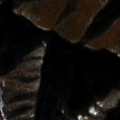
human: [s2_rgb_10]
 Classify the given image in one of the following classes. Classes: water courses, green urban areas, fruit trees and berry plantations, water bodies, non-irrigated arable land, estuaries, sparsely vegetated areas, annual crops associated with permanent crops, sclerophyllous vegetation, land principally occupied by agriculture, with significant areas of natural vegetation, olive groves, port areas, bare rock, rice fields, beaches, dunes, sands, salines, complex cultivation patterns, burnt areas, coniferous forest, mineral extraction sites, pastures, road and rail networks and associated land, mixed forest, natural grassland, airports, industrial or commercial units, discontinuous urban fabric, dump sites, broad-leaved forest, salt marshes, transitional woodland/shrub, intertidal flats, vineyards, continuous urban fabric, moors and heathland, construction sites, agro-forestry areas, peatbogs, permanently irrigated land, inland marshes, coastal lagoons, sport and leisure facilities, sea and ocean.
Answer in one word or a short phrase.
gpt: broad-leaved forest